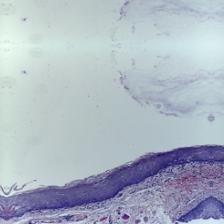
Diagnosis: Normal